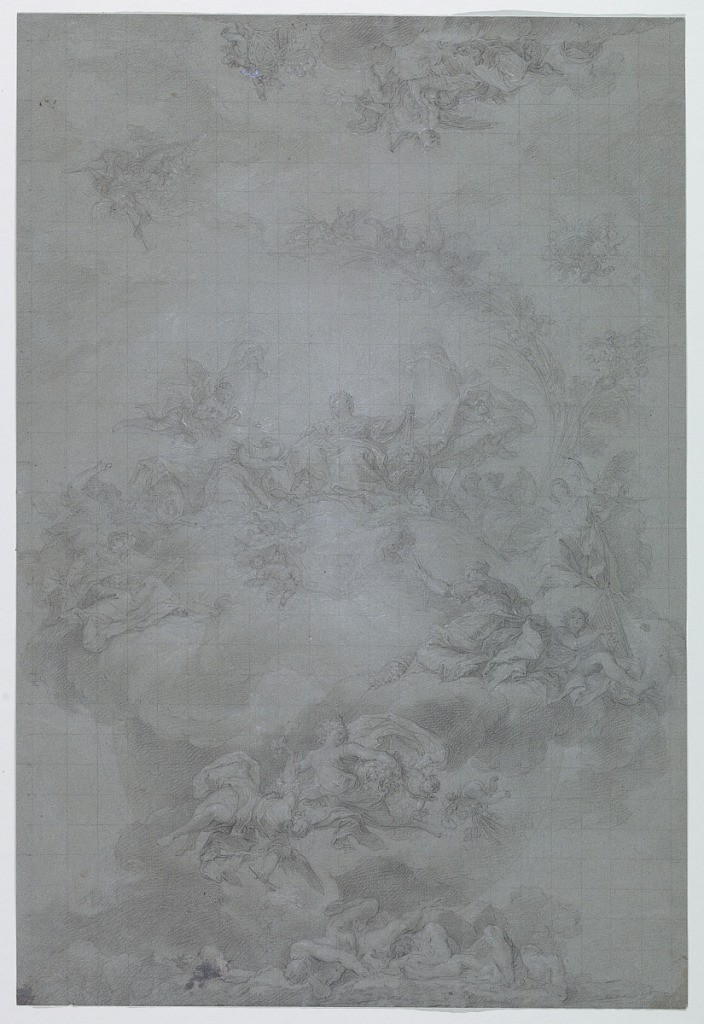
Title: Study for Painted Decoration of a Ceiling, Casino de la Reina (Queen's Casino), Madrid, Spain
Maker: Vicente López y Portaña, Spanish, 1772–1850
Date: before 1818
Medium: Black and white chalk on blue paper
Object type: Drawing
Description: Study for a ceiling decoration painted for the main salon of a mansion referred to as the "Queen's Casino" in Madrid. Depicts an allegory of the donation of the Casino to Queen María Isabel de Braganza by the City Government of Madrid on the occasion of her wedding to King Fernando VII in 1816. An allegorical female figure representing the city of Madrid sits atop a cloud in the center of the composition. A few cherubs gather and form a circular structure underneath her. Various figures, including both angels and humans, appear in different poses amongst the clouds surrouding her.